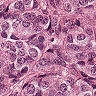
Metastatic tissue present: yes